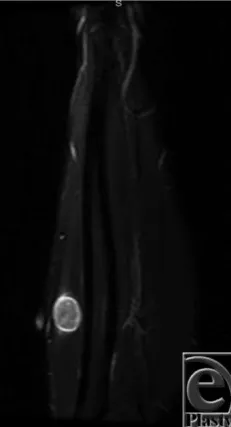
Axial T2.
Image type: radiology (mri)